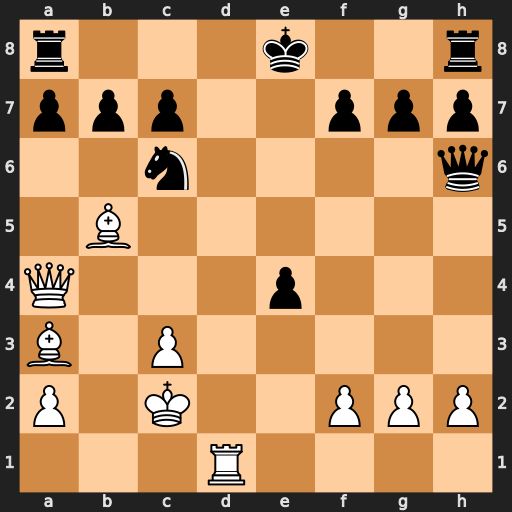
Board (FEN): r3k2r/ppp2ppp/2n4q/1B6/Q3p3/B1P5/P1K2PPP/3R4
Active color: w
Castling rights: kq
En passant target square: -
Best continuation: Qd4 Qe6 Qxg7 Qxa2+ Bb2